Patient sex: M
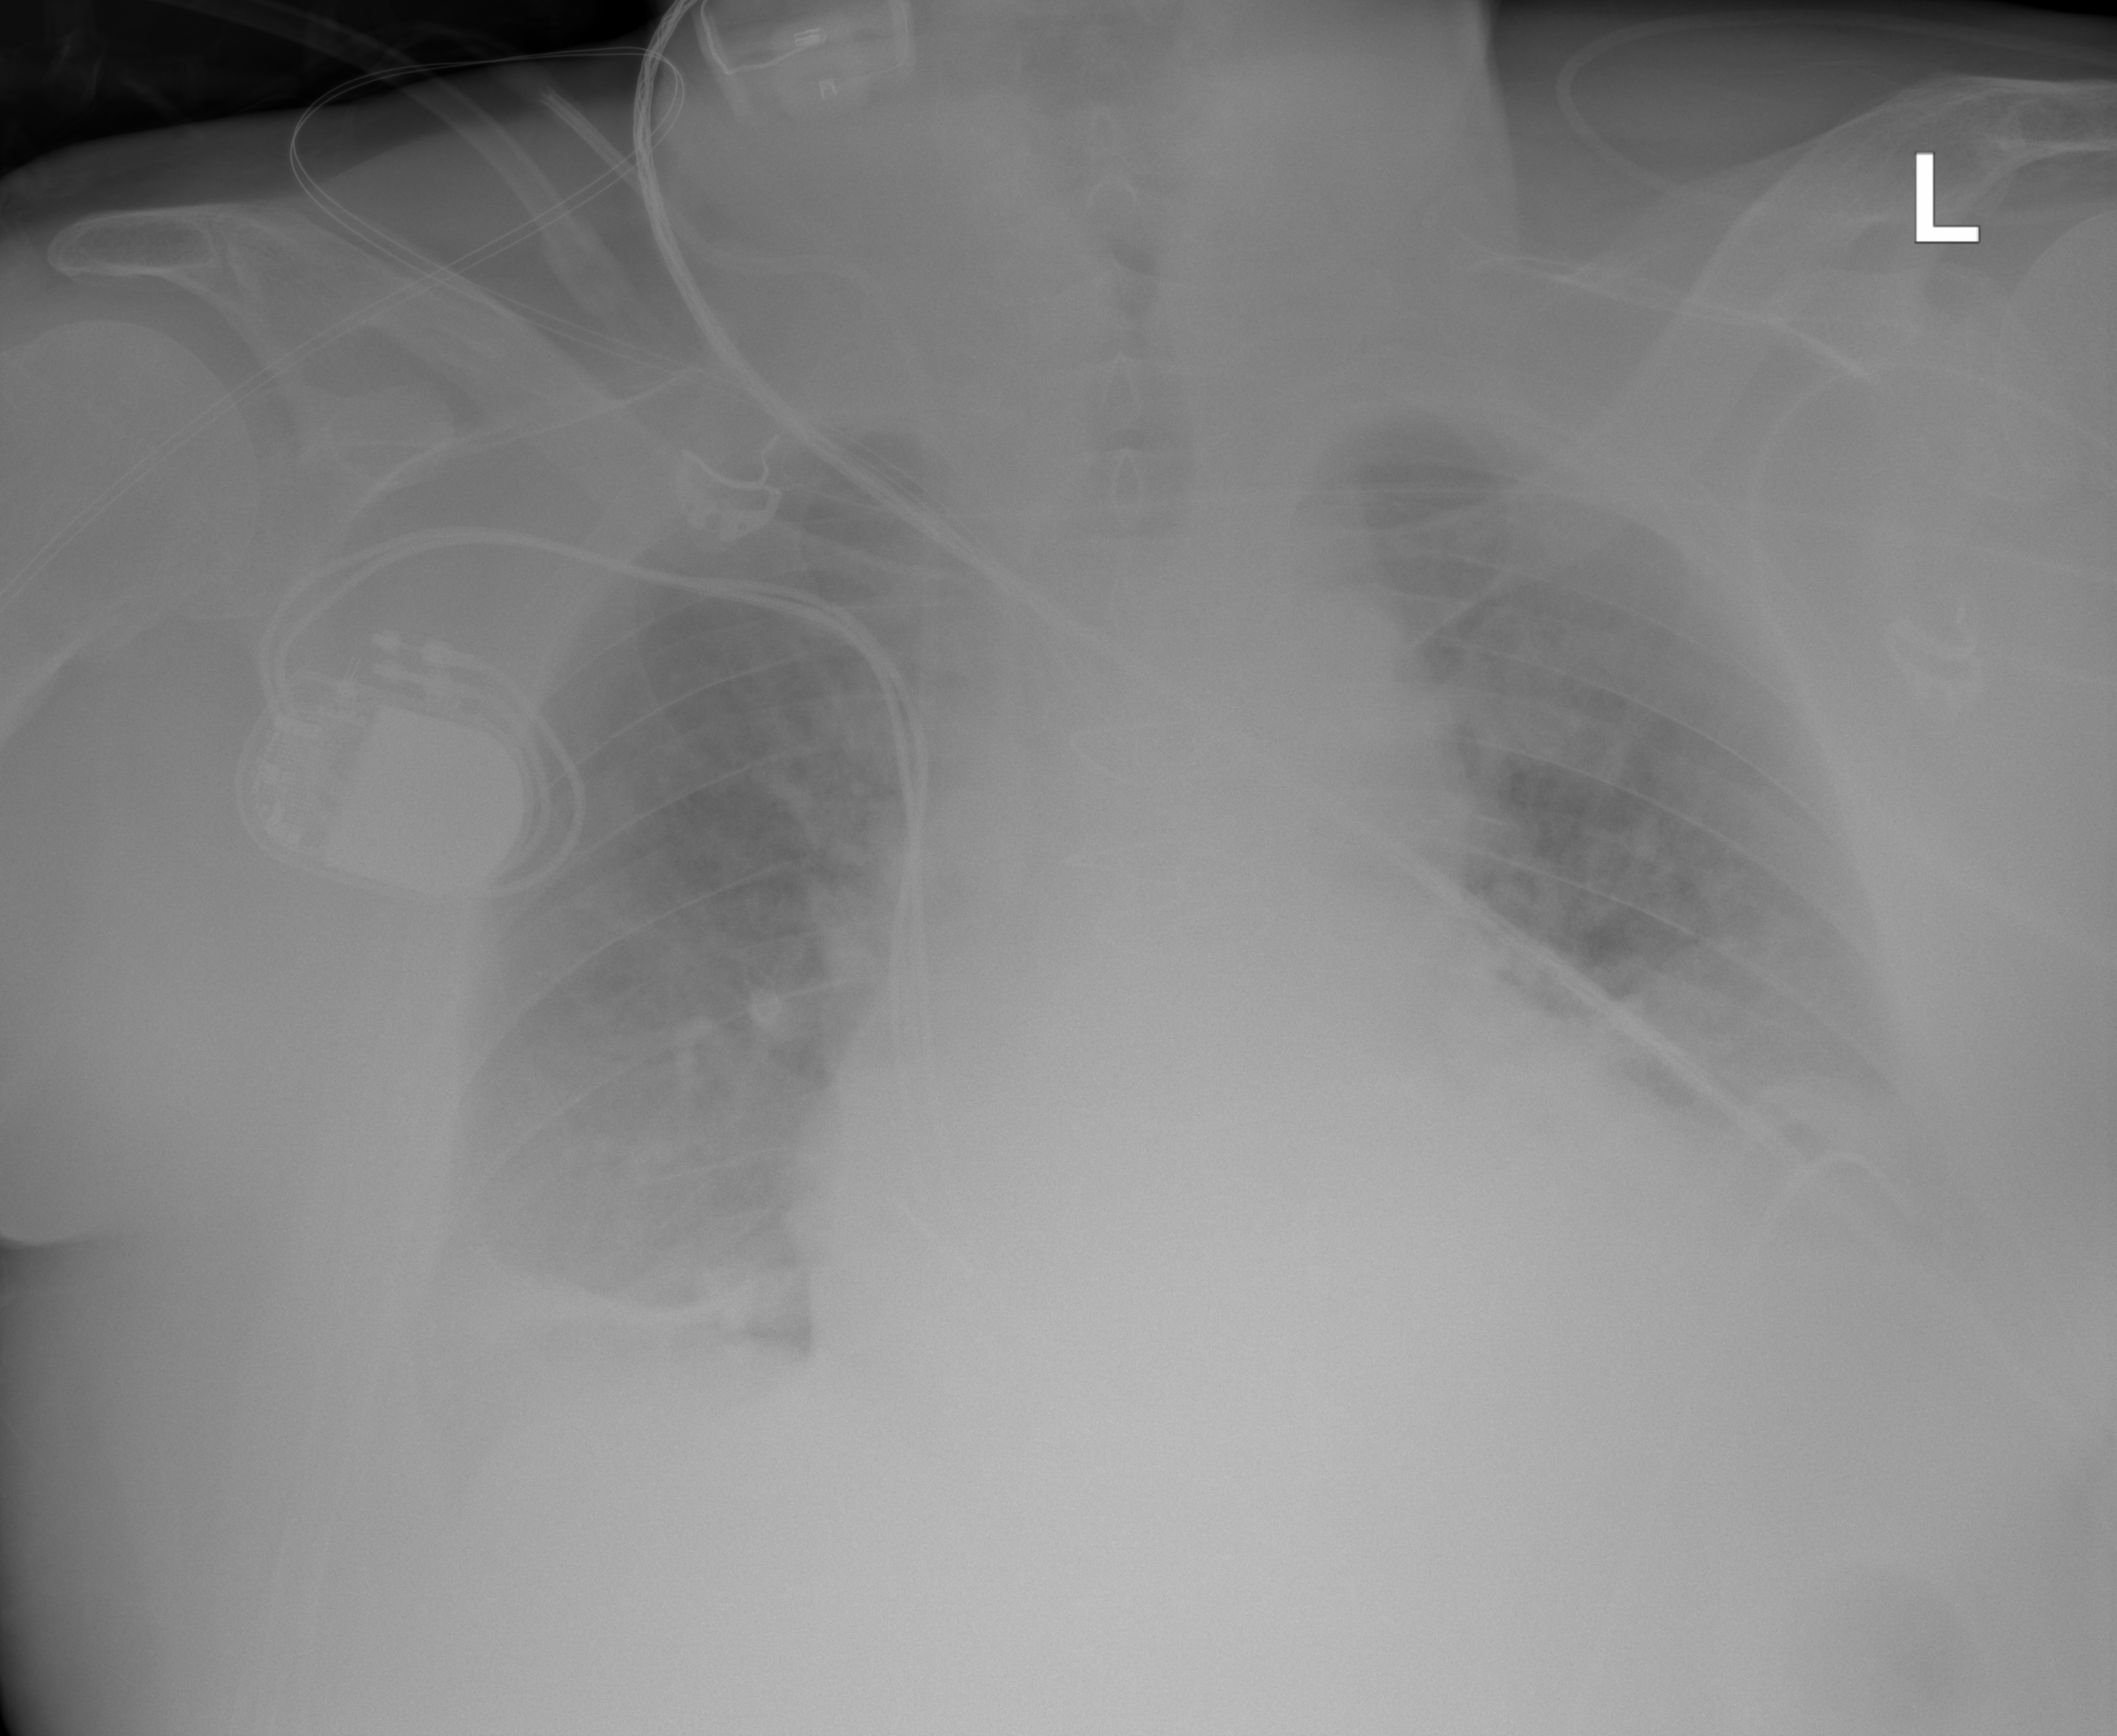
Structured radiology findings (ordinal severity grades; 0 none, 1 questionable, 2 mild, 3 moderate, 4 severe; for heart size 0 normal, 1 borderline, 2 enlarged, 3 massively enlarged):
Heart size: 2
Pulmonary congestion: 2
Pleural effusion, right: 2
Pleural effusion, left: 2
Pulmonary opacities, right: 2
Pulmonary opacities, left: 2
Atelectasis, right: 2
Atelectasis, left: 2